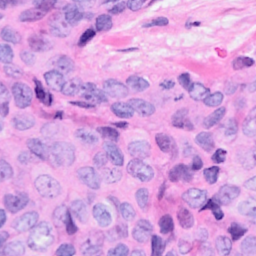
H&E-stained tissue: Breast